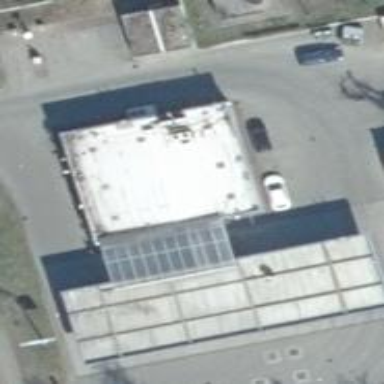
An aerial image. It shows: Fuel station.